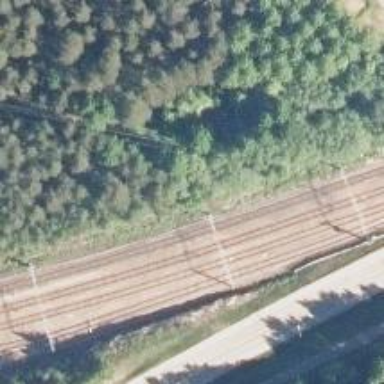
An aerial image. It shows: Rail siding with electrified contact lines.